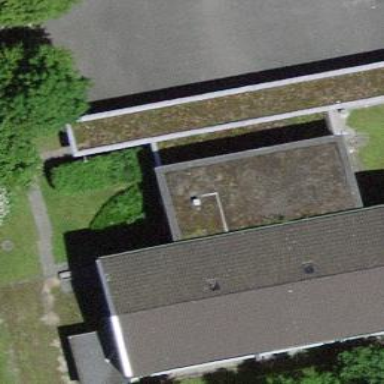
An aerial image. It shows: Building with flat roof.